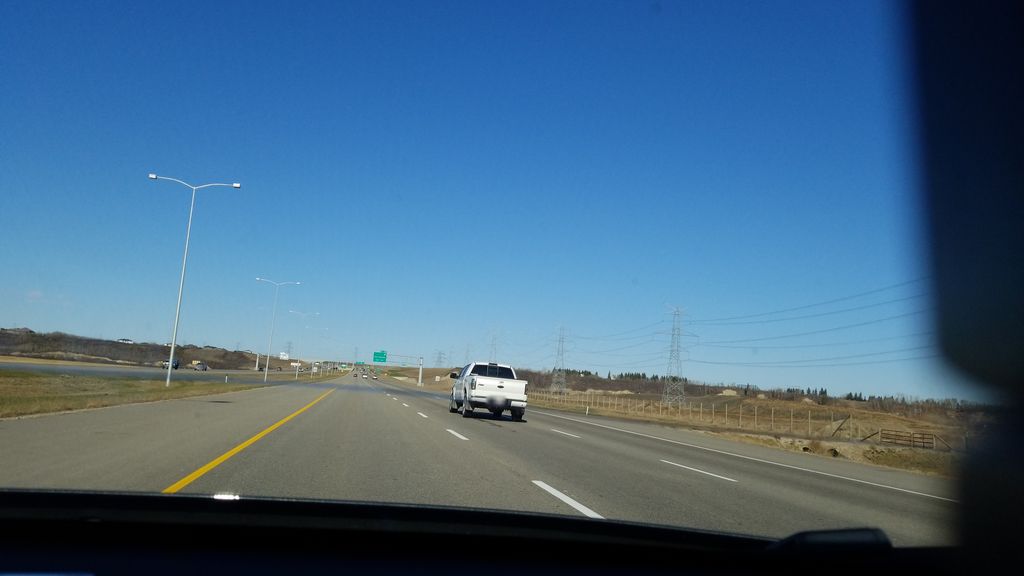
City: edmonton